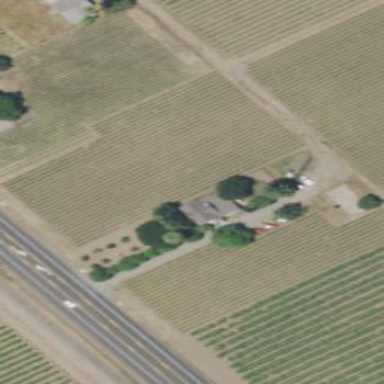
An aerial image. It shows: Vineyard growing wine grapes.